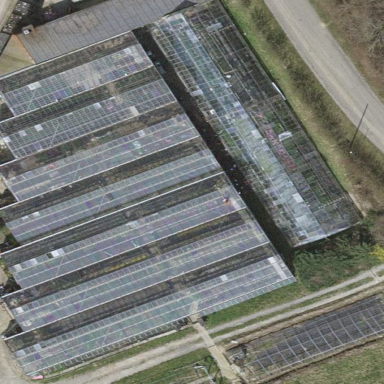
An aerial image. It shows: Greenhouse.